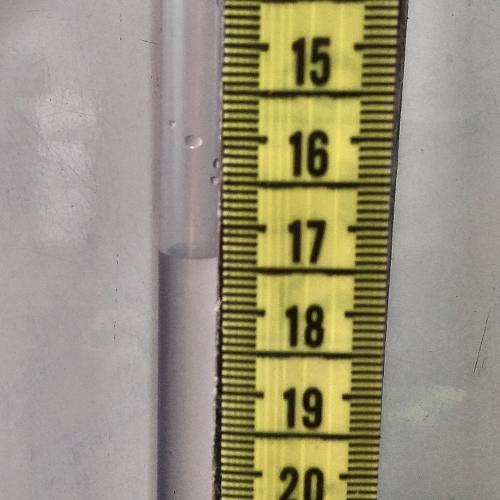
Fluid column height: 17.4 cm